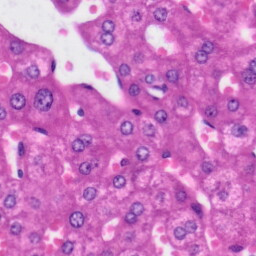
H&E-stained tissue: Liver